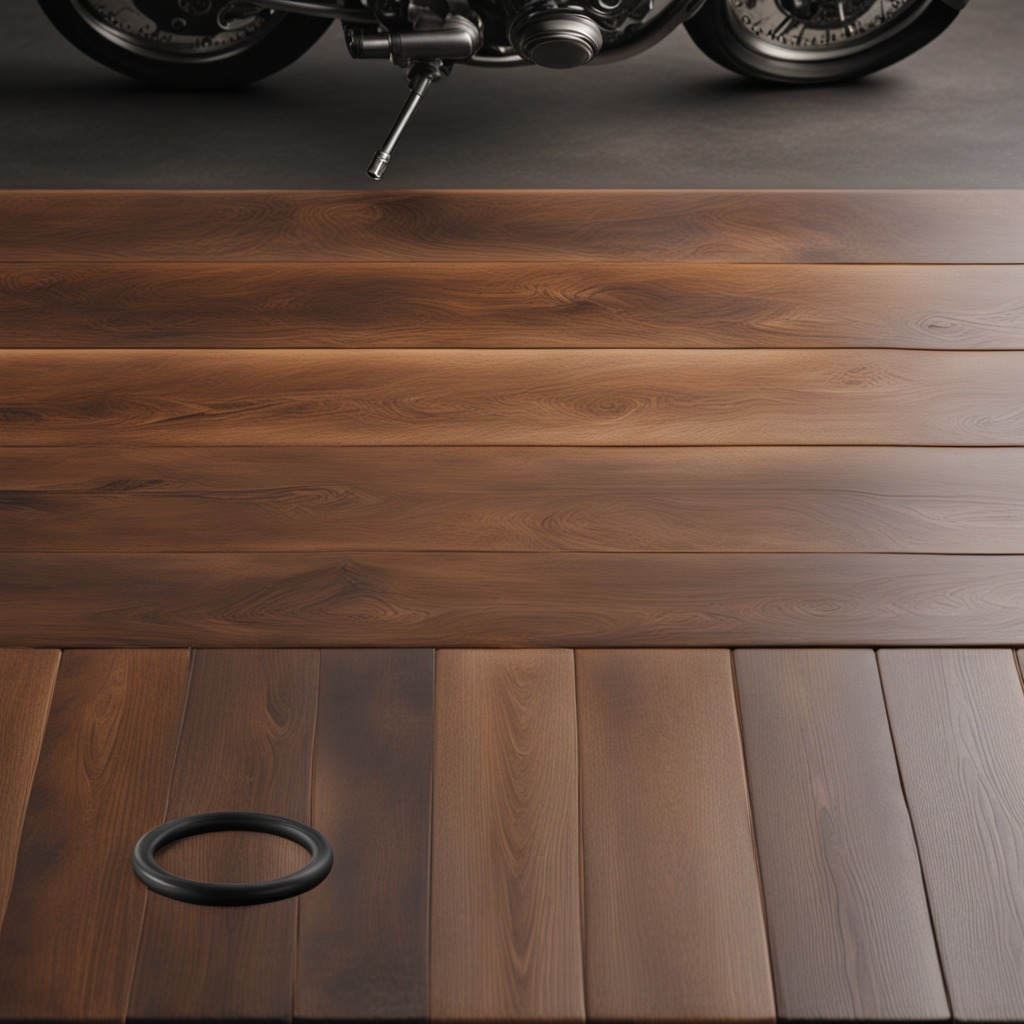
A rubber O-ring lies on an oil-spilled wooden table in a vintage motorcycle garage.